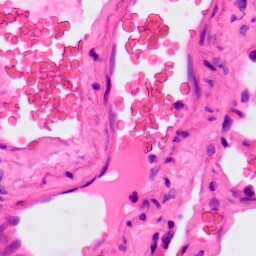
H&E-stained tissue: Lung